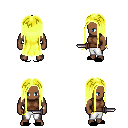
a pixel art fantasy rpg character, male body template, human, dark skin, brown sleeveless shirt, white pants, gold extra-long hairstyle, bracelets, black slippers, dagger, four views (front, back, left, right), 2x2 character sprite sheet, small pixel art, hard edges, no anti-aliasing